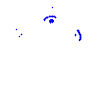
Particle: kaon